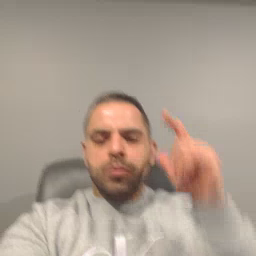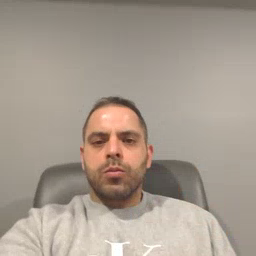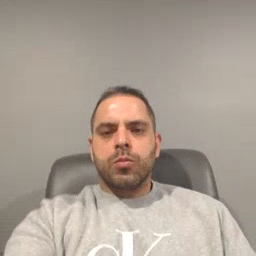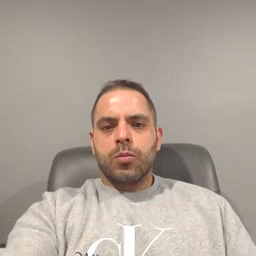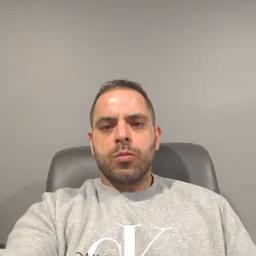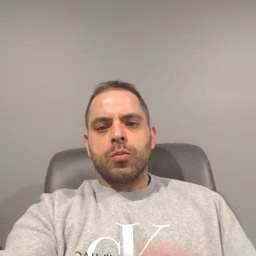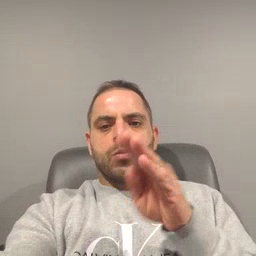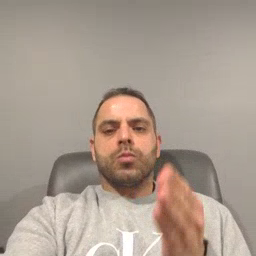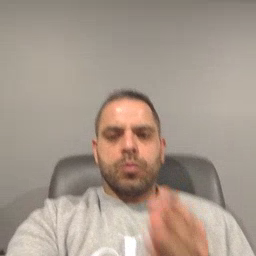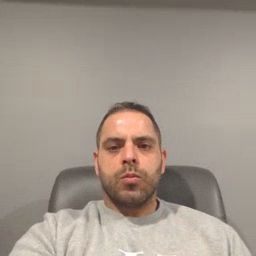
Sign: open